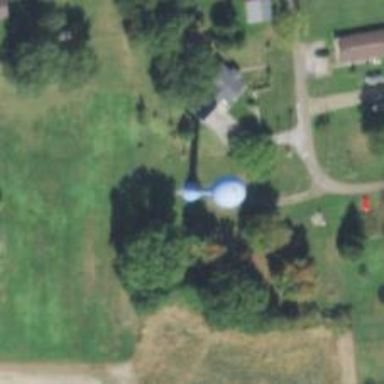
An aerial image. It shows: Water tower that is man-made.